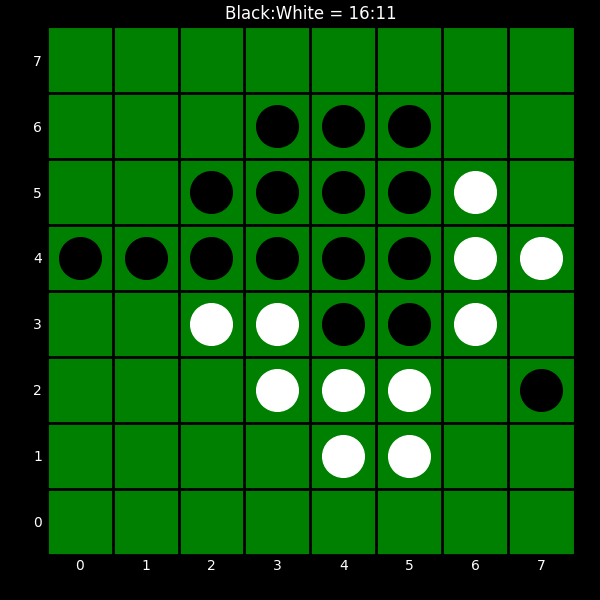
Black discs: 16
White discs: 11